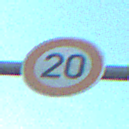
Verkehrszeichen: Geschwindigkeit20
Umgebung: Outdoor, RoadRail
Tageszeit: SunriseSunset
Wetter: PartlyCloudy
Licht: Natural
Jahreszeit: NotSpecified
Kontrast: HighContrast